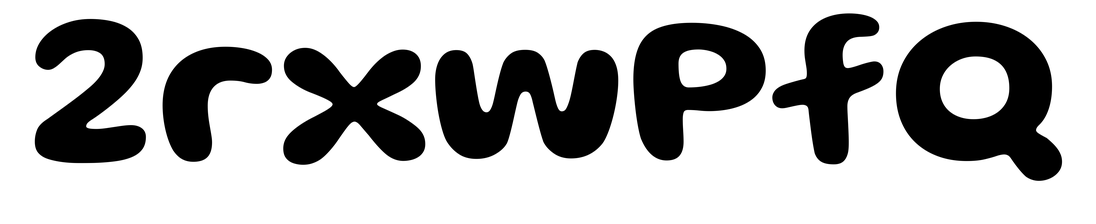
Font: Gluten_SemiBold